Question: I want to create an optimized structure for following output in HTML.

rite now i m using this structure :
'''
<div>
<div style="float:left; padding:5px;">
<img src="avatar_url">
</div>
<div style="float:left; padding:5px;">
Name <br />
Current Mood
</div>
<div class="clr"></div>
<div align="right">
Online Status
</div>
</div>
'''
but in some cases i have to display thousands of friends on one single page thats why i m trying to optimize the structure and remove unnecessary tags from the code.
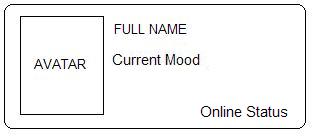
Answer: This is quite a bit simpler. Depending on how fancy you need to get, almost everything can be stripped away:
'''
<div class="friend">
<img ... />
<hx>FULL NAME</hx>
<p>Current Mood</p>
<p class="status">Online Status</p>
</div>
'''
The 'hx' part is just a stand-in for whatever level of heading you would want to use for their name.
Here's some very minimal CSS to go with that:
'''
.friend img { float:left; margin-right:5px; }
.status { text-align:right; }
'''